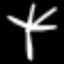
Label: palm tree